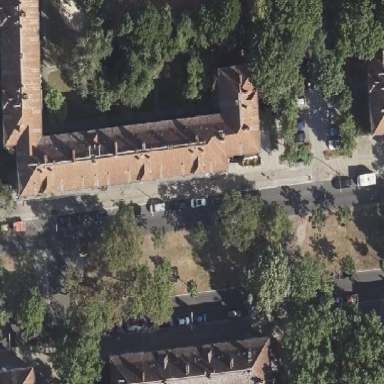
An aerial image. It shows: Hipped roof on apartment building.